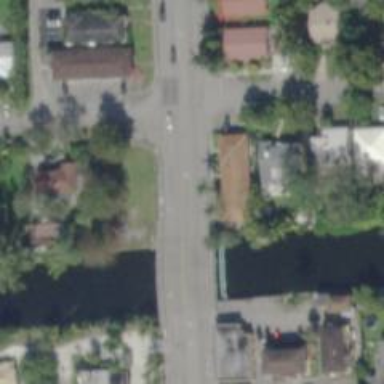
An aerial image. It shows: Secondary road with bridge.